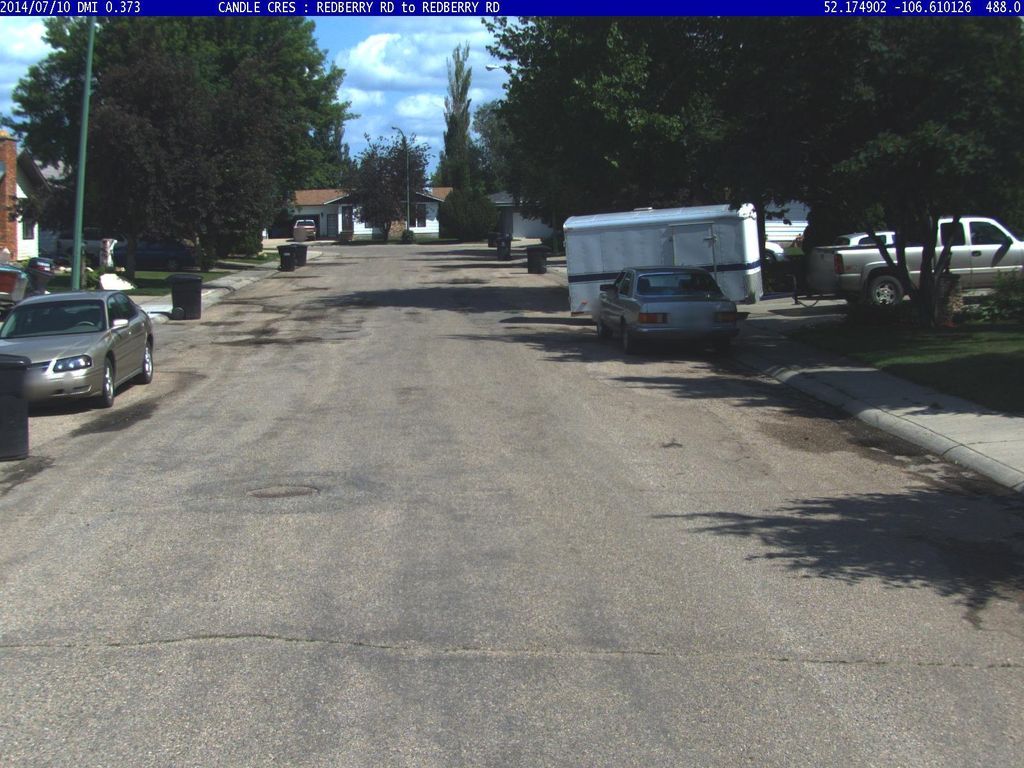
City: saskatoon